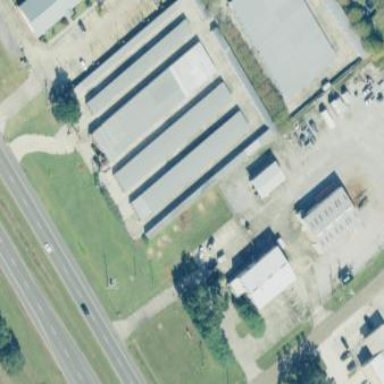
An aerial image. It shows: Building housing storage rental shop.